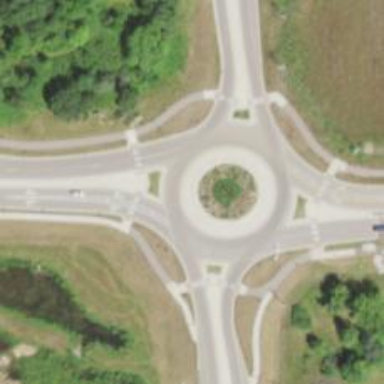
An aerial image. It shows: Unmarked crossing on the road.